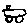
Label: car